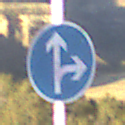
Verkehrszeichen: VorgeschriebeneFahrtrichtungGeradeausOderRechts
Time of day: SunriseSunset
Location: Outdoor (Nature)
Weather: Clear
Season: NotSpecified
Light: Natural